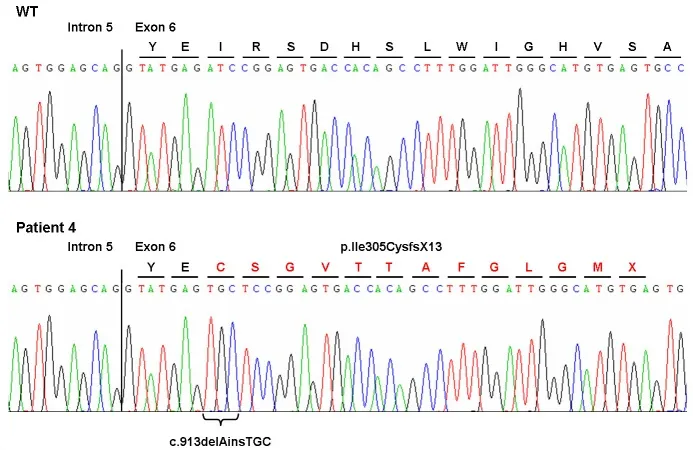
Sequencing chromatogram of the insertion/deletion mutation c.913delAinsTGC of the ROBO3 gene. The homozygous mutation in patient 4 most likely leads to a frame shift and premature stop codon (p. Ile305CysfsX13).
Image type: chart (chart)